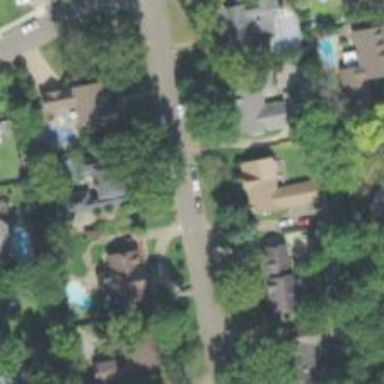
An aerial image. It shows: Driveway.